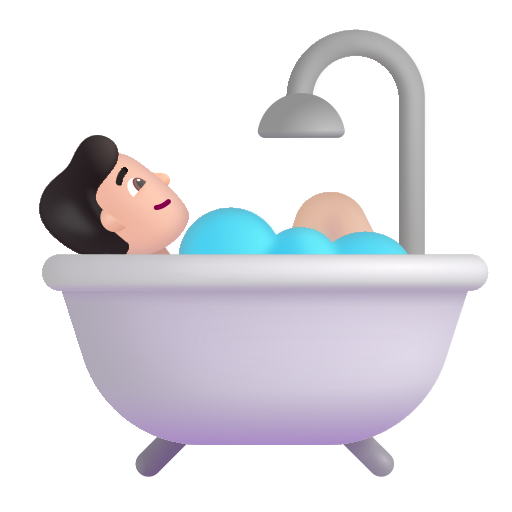
person taking bath color light